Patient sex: M
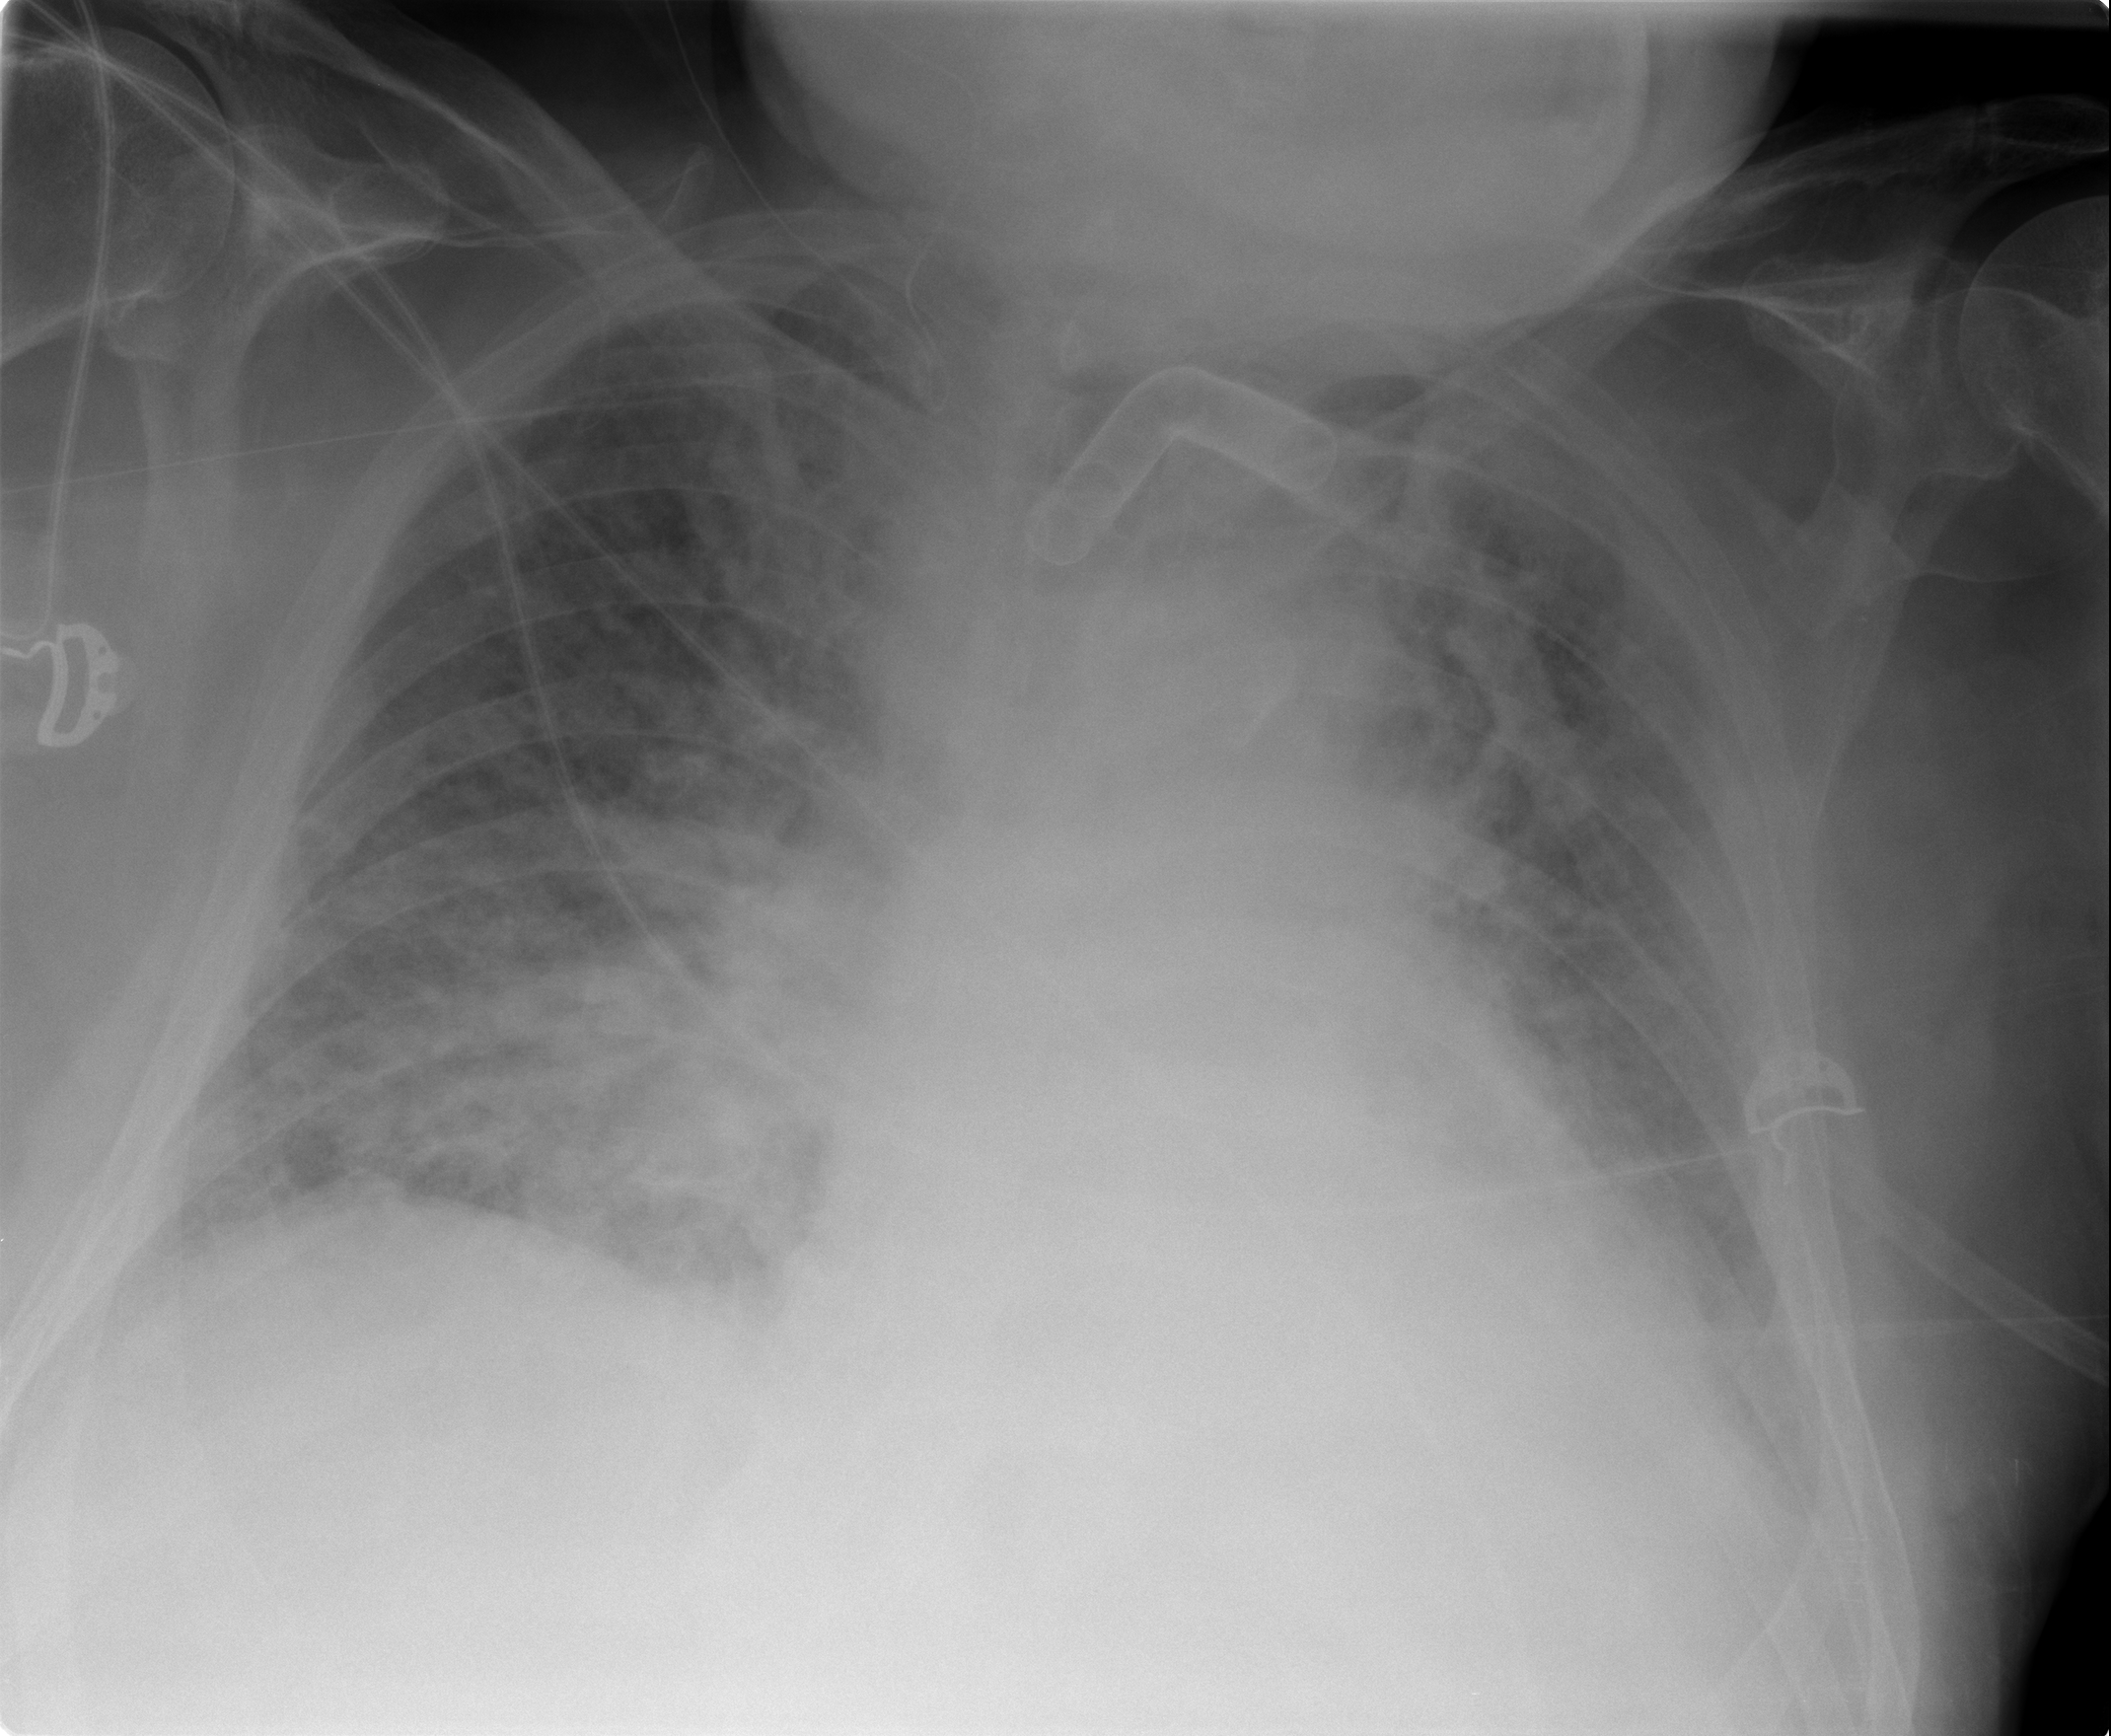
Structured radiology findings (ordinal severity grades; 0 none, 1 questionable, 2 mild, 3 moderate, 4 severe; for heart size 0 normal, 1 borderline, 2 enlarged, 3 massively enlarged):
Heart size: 2
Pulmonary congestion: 3
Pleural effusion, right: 2
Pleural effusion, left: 3
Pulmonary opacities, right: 3
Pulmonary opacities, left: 3
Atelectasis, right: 3
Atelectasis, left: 2